Question: In mysql,
'''
select distinct(trim(containerType)) from productIn where containerType <> '' group by containerNo
'''
How can I make expression that query using Lambda?
Ex)
'''
List<string> containerTypes = new List<string>();
containerTypes = productInRepository.GroupBy(x=> x.containerNo).Select(?????).ToList();
'''

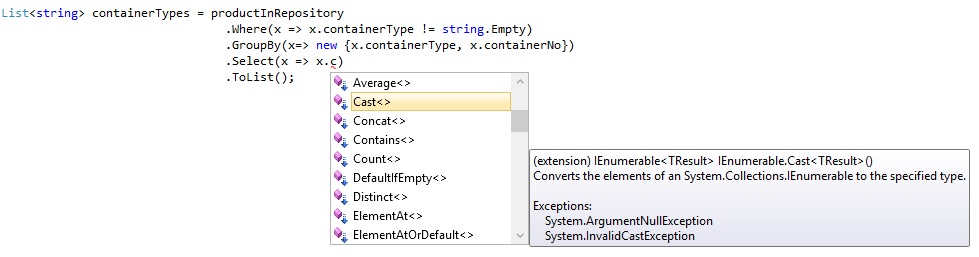
Answer: I think groupby field which is not in result select means the same as orderby this field.
'''
List<string> containerTypes = productInRepository
.Where(x => x.containerType != string.Empty)
.OrderBy(x => x.containerNo)
.Select(x => x.containerType.Trim())
.Distinct();
'''